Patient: sex M, age 65
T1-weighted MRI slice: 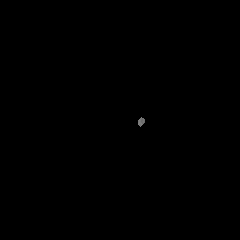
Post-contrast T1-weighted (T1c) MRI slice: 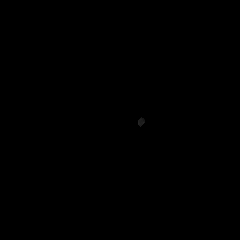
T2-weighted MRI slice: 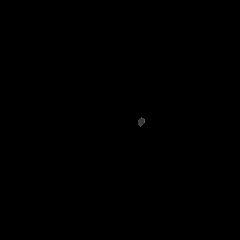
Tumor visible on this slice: no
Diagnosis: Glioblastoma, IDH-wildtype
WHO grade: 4